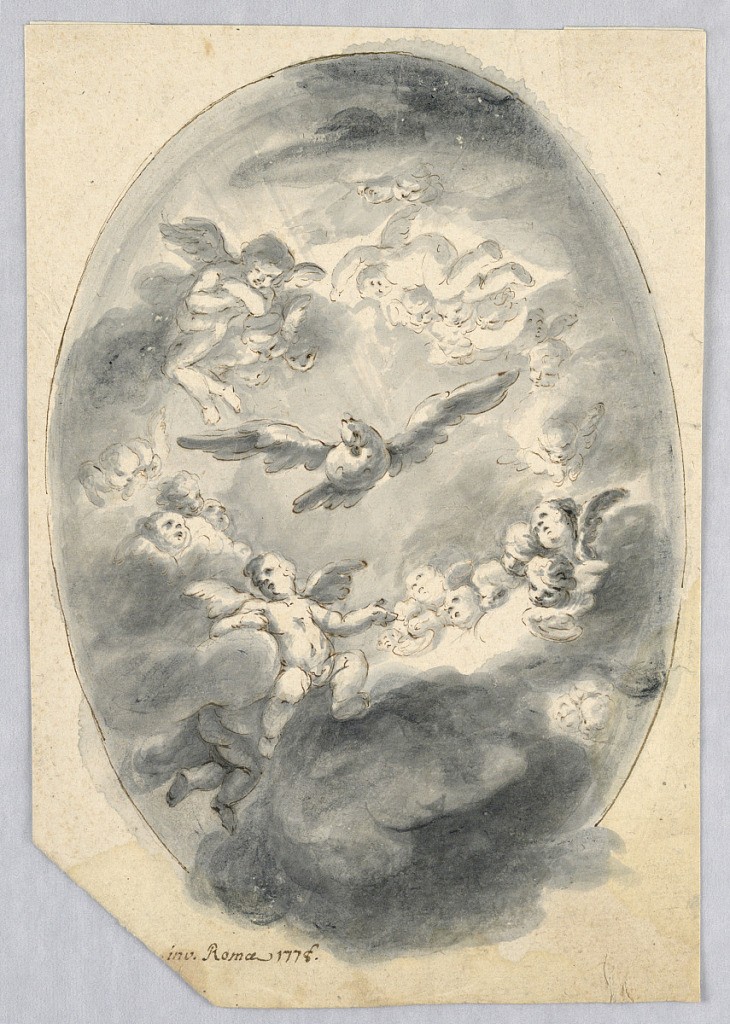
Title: Project for a Ceiling
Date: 1778
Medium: Pen and brown ink with gray wash on off-white laid paper
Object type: Drawing
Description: A glory of angels in the clouds with the Dove of the Holy Spirit in the center.